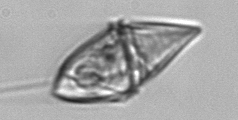
Label: Gyrodinium